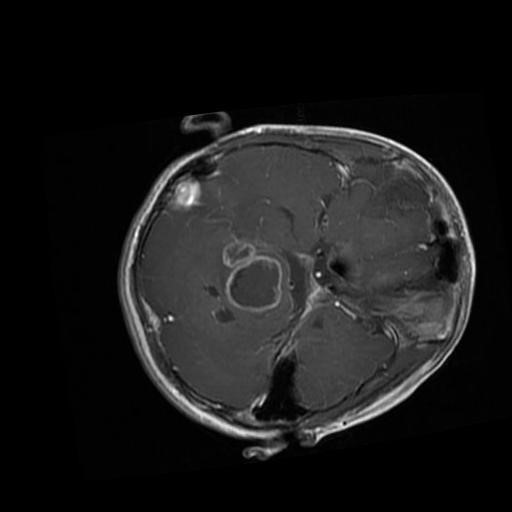
Label: brain_glioma